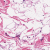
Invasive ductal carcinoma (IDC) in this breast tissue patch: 0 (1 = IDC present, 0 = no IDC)